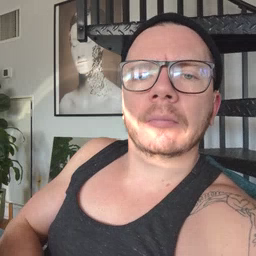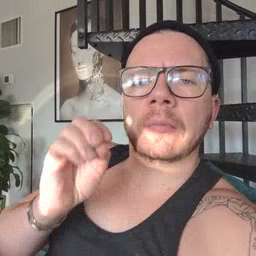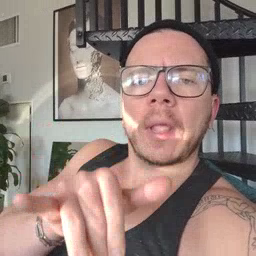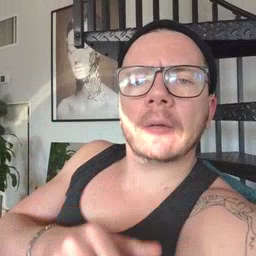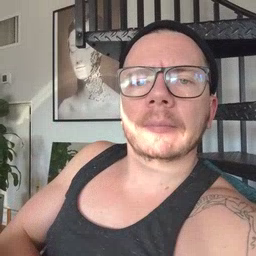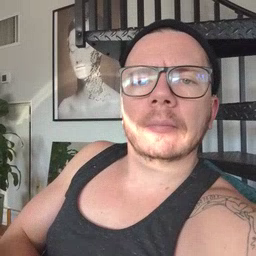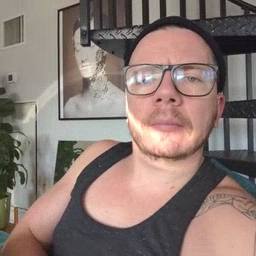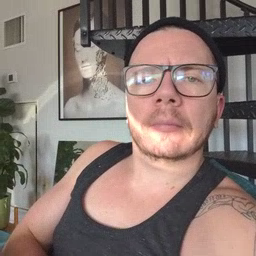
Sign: that